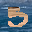
Label: 5